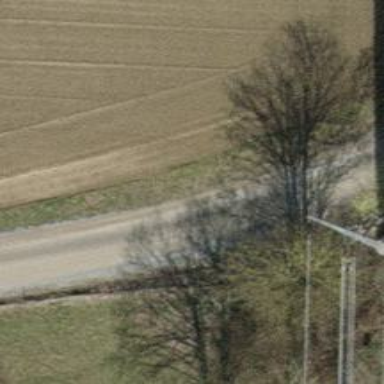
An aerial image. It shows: Unpaved track with grade2 tracktype.